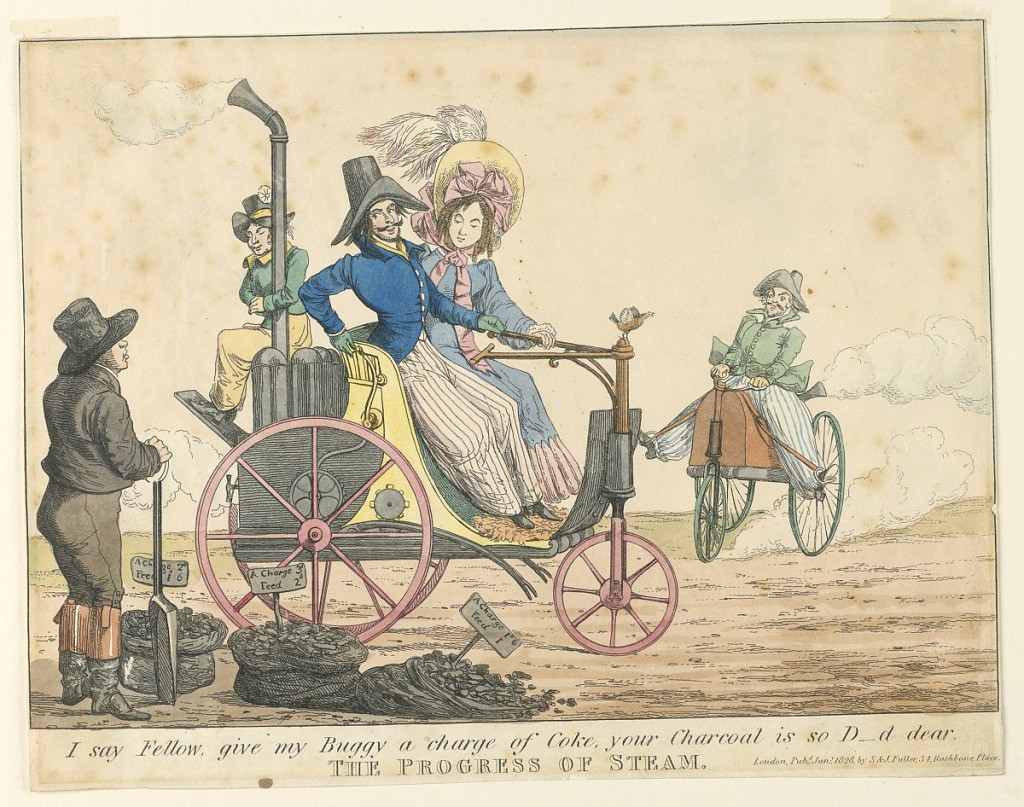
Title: The Progress of Steam
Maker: S & J Fuller, British, 1809 - 1862
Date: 1828
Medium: Engraving, brush and watercolor on paper
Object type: Print
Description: Two steam-driven carriages pass a coal-vendor. Below, title, publisher's name and date, and "I say Fellow, give my Buggy a charge of Coke, your Charcoal is so D--d dear".